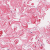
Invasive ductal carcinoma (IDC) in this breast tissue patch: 0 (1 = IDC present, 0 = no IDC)